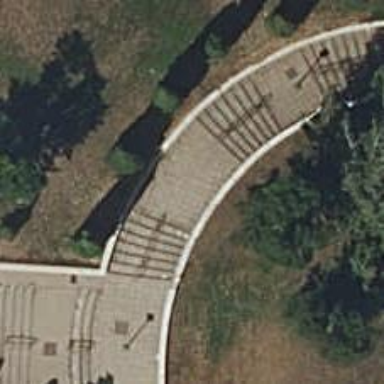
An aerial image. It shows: Road with steps.